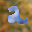
Label: 2